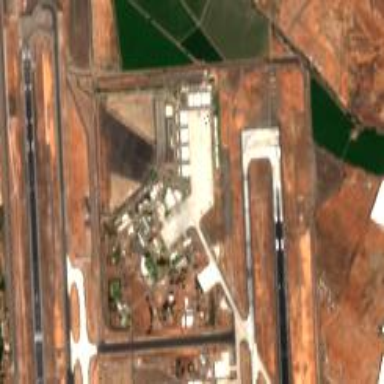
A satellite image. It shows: Military airfield located within larger aerodrome area.